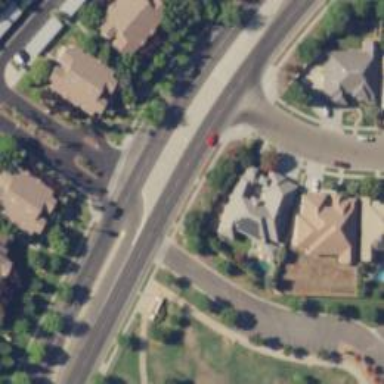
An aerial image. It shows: Asphalt road with secondary link designation.